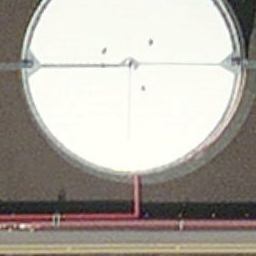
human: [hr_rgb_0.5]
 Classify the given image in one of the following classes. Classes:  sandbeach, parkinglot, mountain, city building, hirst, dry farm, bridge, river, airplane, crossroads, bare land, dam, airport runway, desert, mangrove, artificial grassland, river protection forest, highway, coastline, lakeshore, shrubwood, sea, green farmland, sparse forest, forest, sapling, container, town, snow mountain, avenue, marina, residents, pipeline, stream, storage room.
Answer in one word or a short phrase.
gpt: storage room